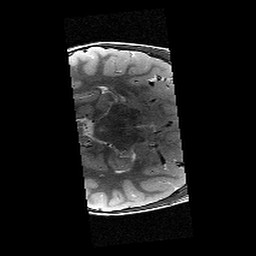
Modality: T2w
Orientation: axial
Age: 9
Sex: male
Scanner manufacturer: siemens
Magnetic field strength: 3 T
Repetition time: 9.23 s
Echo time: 0.067 s